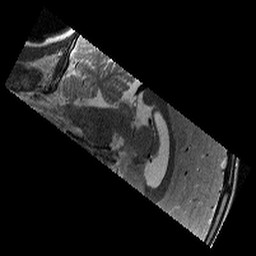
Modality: T2w
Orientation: sagittal
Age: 9
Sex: male
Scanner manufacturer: siemens
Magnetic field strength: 3 T
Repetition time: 9.23 s
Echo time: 0.067 s